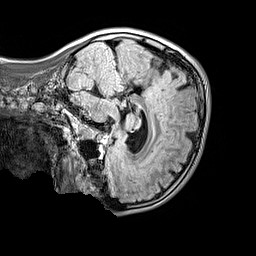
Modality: FLAIR
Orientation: sagittal
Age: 11
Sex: male
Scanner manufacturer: siemens
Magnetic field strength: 3 T
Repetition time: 5 s
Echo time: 0.388 s